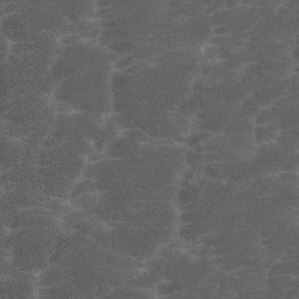
Label: non_frost